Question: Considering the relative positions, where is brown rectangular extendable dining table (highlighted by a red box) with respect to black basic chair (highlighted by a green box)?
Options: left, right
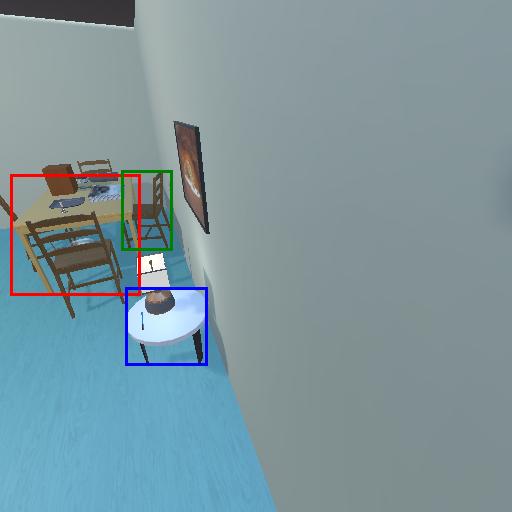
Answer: left